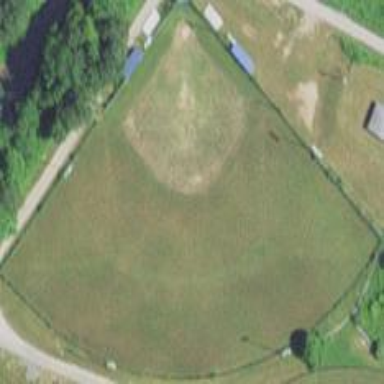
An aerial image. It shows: Baseball pitch for leisure land activities.